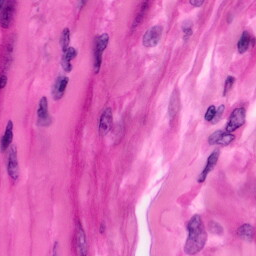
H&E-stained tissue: Pancreatic